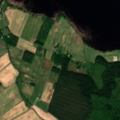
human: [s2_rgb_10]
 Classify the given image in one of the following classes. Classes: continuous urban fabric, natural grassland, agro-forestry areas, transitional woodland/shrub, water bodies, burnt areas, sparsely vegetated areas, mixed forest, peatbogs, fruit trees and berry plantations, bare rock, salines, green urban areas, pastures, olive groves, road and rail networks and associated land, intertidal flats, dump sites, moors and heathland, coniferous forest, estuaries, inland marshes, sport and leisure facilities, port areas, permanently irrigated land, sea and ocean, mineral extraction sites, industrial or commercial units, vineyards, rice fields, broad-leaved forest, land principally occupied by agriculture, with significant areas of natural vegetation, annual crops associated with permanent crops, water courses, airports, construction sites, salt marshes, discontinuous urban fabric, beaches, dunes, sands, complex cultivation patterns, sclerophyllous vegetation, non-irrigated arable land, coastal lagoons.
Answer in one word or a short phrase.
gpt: non-irrigated arable land, land principally occupied by agriculture, with significant areas of natural vegetation, mixed forest, water bodies